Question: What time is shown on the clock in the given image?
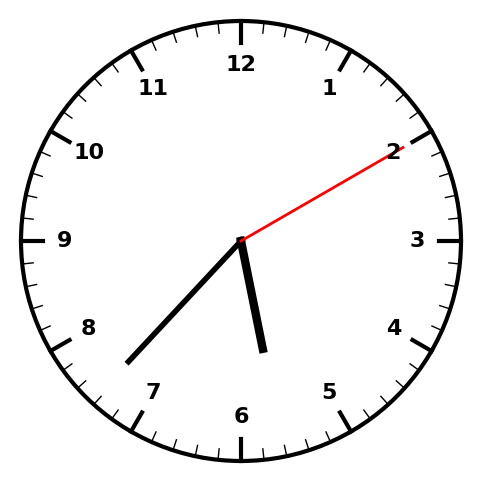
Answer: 05:37:10